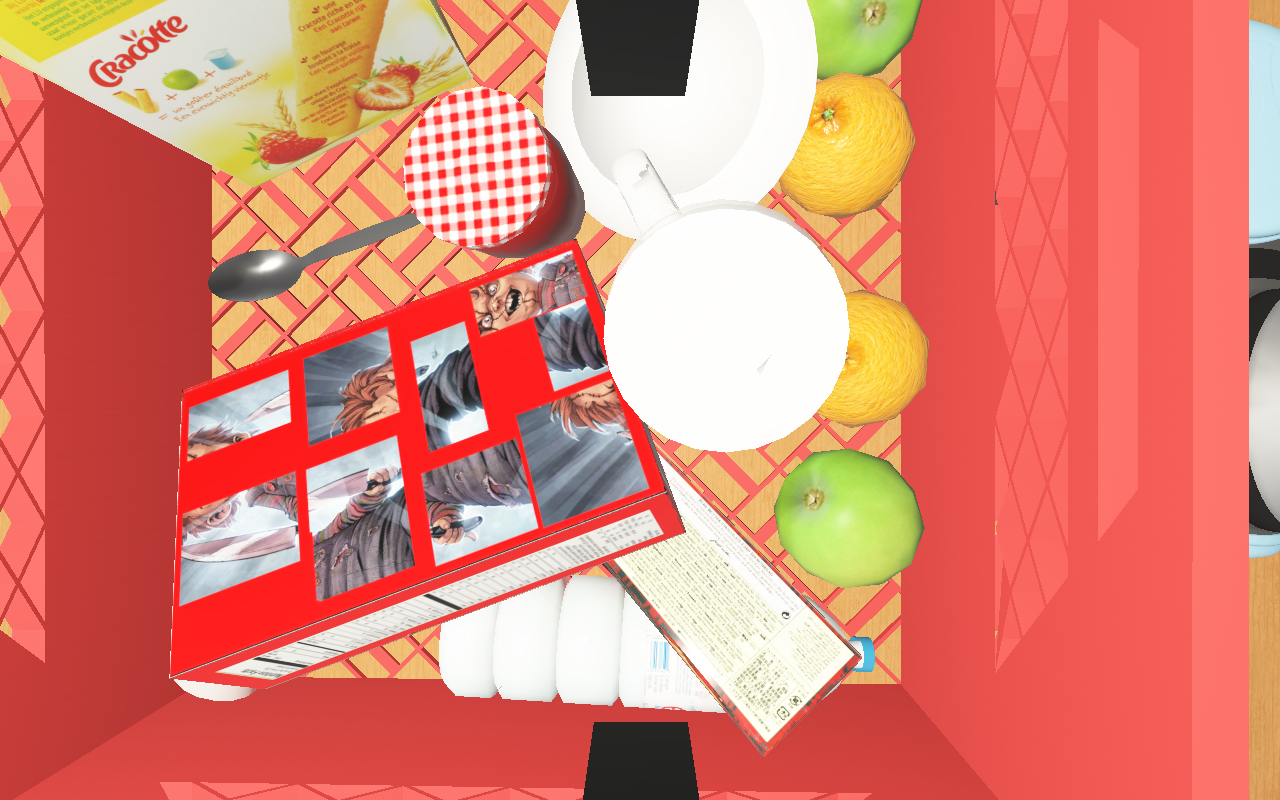
Objects in the scene:
water bottle
orange
plate
glass
honey jar
jam jar
cereal box
biscuit box